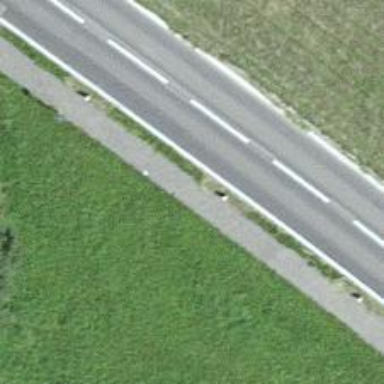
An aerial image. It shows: Asphalt cycleway.